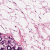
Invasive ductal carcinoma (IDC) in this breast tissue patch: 0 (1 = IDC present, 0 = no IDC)